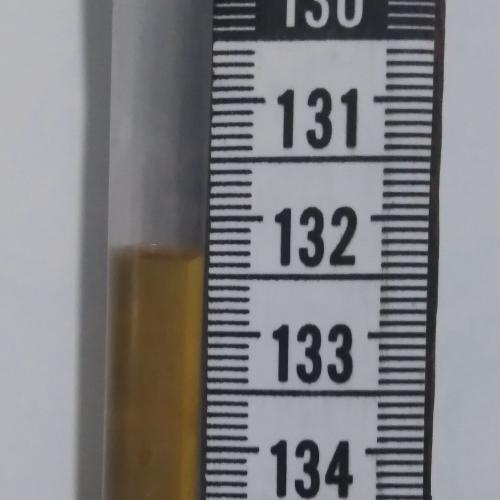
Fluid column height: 132.3 cm